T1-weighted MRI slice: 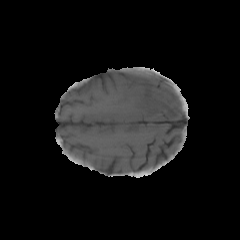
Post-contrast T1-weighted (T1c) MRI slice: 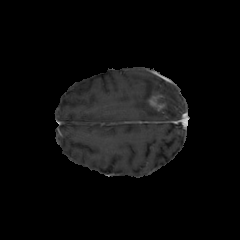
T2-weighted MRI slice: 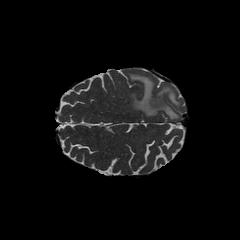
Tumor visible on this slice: yes